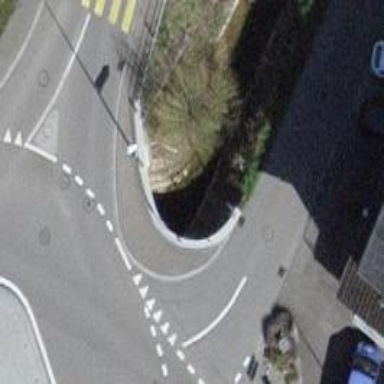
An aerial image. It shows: There is tunnel.